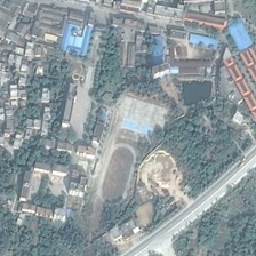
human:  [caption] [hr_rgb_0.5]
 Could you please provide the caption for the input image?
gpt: it is blue buildings, gray buildings and red buildings, green trees and grassland, brown land and gray road .

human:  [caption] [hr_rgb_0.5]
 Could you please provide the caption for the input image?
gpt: There are buildings, trees, roads, and grasslands.

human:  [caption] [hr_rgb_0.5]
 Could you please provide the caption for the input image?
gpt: There are buildings, trees, roads and grass.

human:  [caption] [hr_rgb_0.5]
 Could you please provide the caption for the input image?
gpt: there are buildings, trees, roads and meadows.

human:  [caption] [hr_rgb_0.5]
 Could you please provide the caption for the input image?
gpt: There are trees, roads and grass.